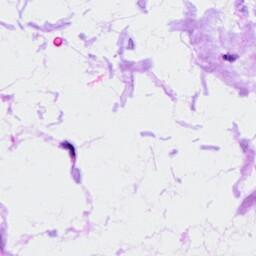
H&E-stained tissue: Ovarian